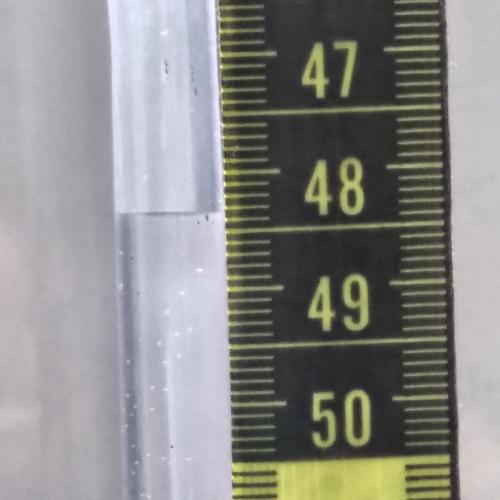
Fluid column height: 48.3 cm